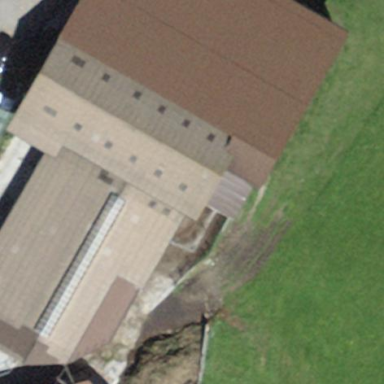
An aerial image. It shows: Building with tiled roof.